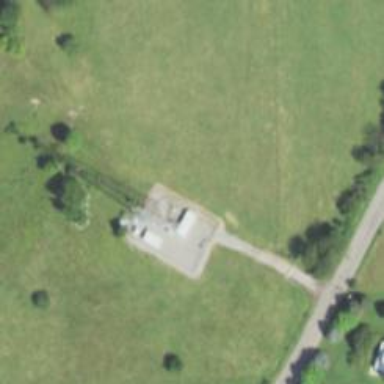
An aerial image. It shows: Man-made mast used for communication purposes.